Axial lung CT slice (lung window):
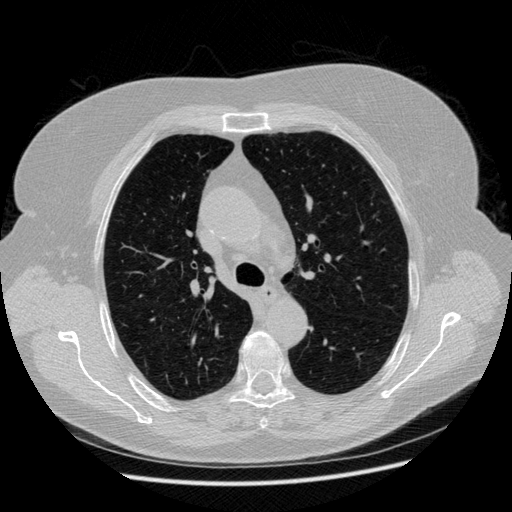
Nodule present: no